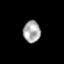
Tissue: lung
Cell type: T cells
Senescence score: 0.2193
Nuclear area (px): 366
Mean DAPI intensity: 169.352